Question: i have table with following structure and data:

I would like to get grouped data by months in given date range for example (from 2014-01-01 to 2014-12-31). Data for some months cannot be available but i still need to have in result information that in given month is result 0.
Result should have following format:
'''
MONTH | DIALS_CNT | APPT_CNT | CONVERS_CNT | CANNOT_REACH_CNT |
2014-01 | 100 | 50 | 20 | 30 |
2014-02 | 100 | 40 | 30 | 30 |
2014-03 | 0 | 0 | 0 | 0 |
etc..
'''
WHERE
'''
APPT_CNT = WHERE call.result = APPT
CONVERS_CNT = WHERE call.result = CONV_NO_APPT
CANNOT_REACH_CNT = WHERE call.result = CANNOT_REACH
'''
How can i do it please with usage function ?
Many thanks for any help or example.
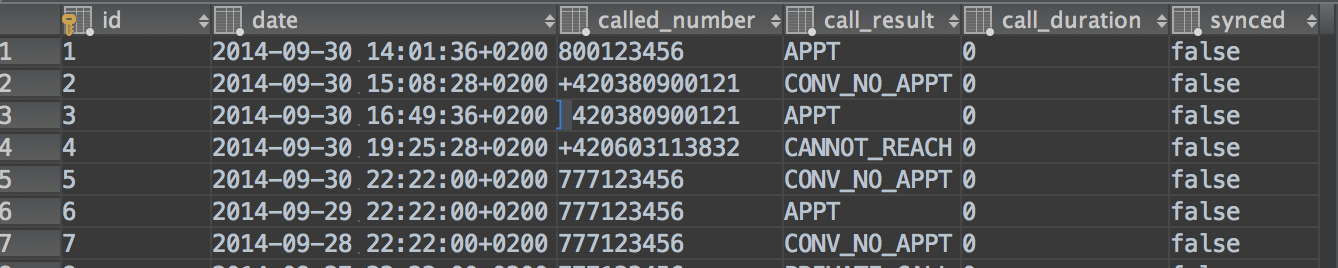
Answer: '''
SELECT Month,
(SELECT COUNT(*)
FROM MyTable
WHERE date LIKE Month || '%'
) AS Dials_Cnt,
(SELECT SUM(Call_Result = 'APPT')
FROM MyTable
WHERE date LIKE Month || '%'
) AS Appt_Cnt,
...
FROM (SELECT '2014-01' AS Month UNION ALL
SELECT '2014-02' UNION ALL
SELECT '2014-03' UNION ALL
...
SELECT '2014-12')
'''